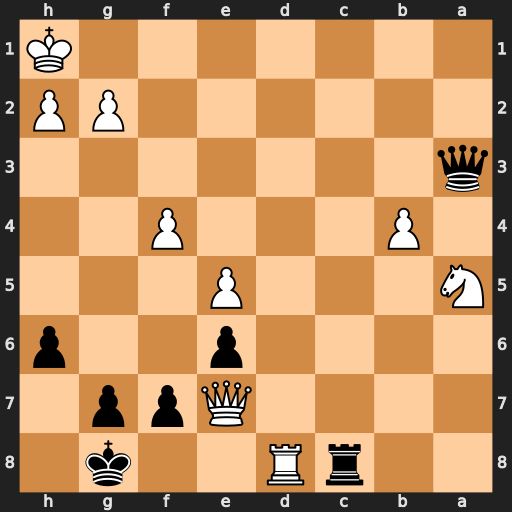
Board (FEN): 2rR2k1/4Qpp1/4p2p/N3P3/1P3P2/q7/6PP/7K
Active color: b
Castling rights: -
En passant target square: -
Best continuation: Kh7 Rd1 Rc1 Qd7 Qa1 h3 Rxd1+ Qxd1 Qxd1+